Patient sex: F
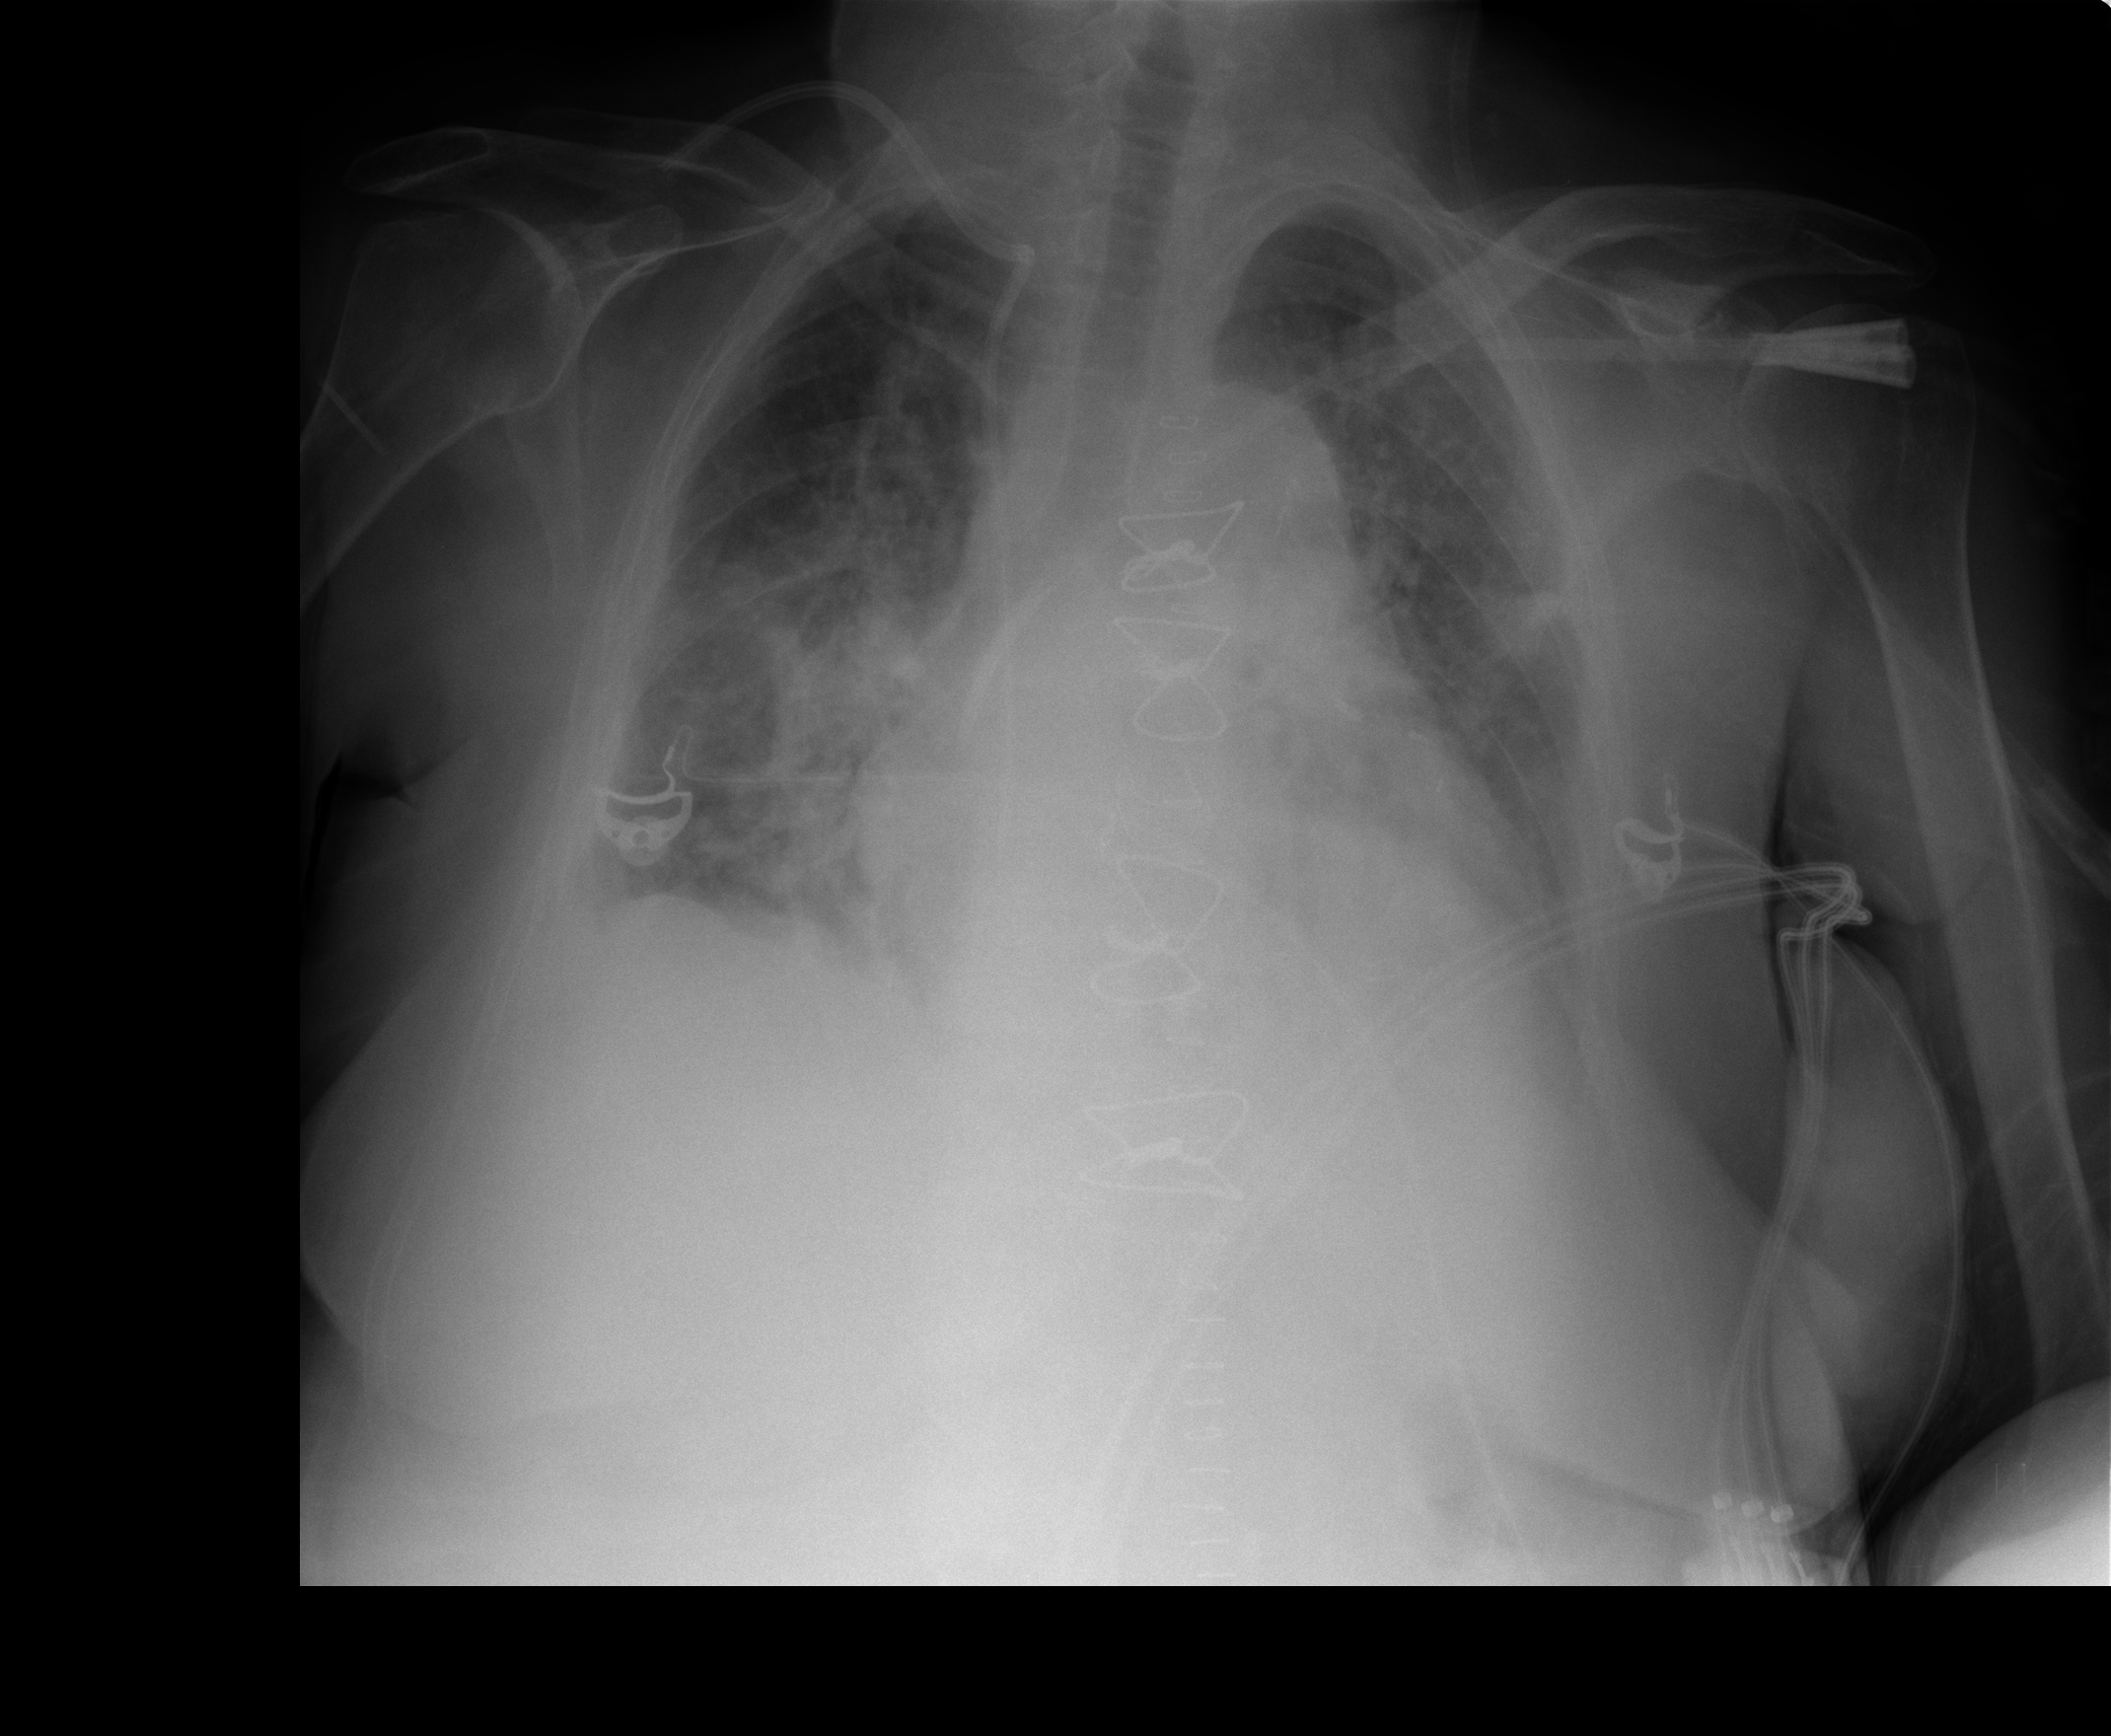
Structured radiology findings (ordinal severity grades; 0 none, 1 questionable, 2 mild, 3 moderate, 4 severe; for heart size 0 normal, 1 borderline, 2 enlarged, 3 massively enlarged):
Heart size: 2
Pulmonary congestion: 3
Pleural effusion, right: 2
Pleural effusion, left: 2
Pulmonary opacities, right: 2
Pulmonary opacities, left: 2
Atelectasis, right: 2
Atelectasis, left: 2